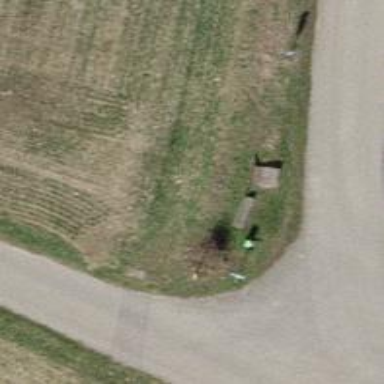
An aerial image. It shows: Bench for seating.